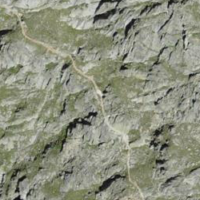
EUNIS habitat code: 48
Species observed at this site:
Vaccinium myrtillus